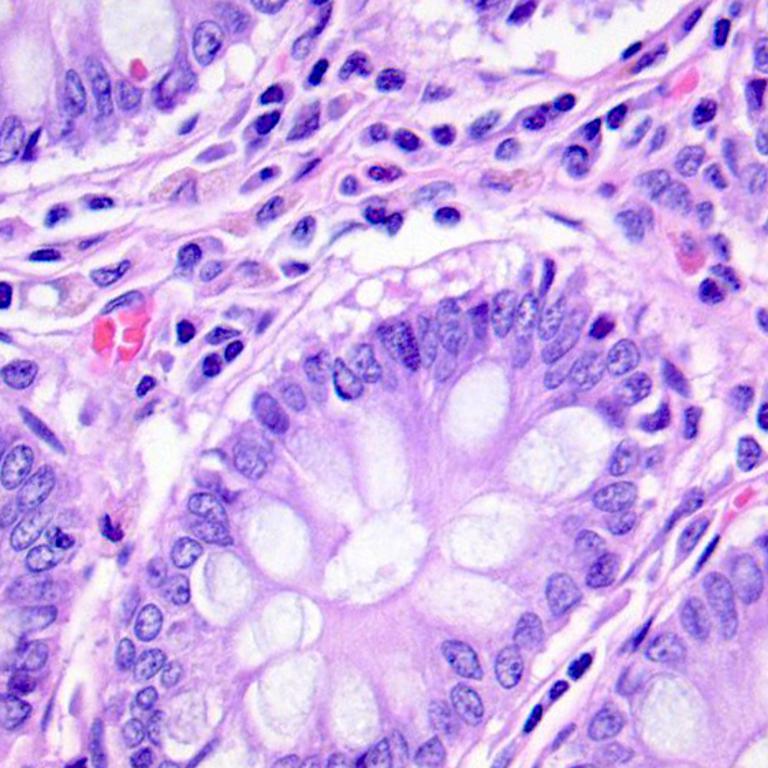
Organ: colon
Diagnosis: benign